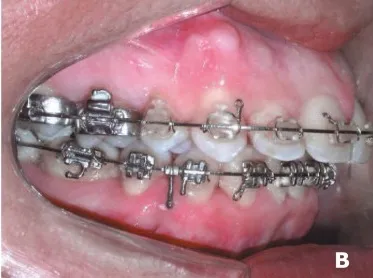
Right side.
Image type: medical_photograph (oral_photograph)